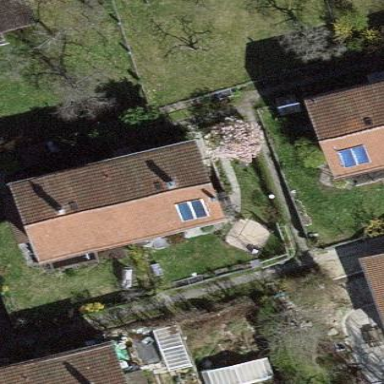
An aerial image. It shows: Terrace building.